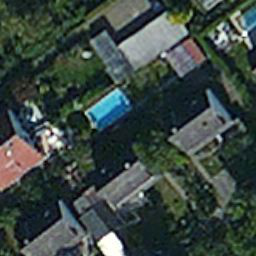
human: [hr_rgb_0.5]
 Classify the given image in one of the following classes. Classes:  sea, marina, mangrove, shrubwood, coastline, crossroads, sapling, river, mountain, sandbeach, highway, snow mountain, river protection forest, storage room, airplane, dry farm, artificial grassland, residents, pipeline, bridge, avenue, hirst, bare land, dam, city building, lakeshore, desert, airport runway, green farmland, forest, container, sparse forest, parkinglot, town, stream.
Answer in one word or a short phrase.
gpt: residents